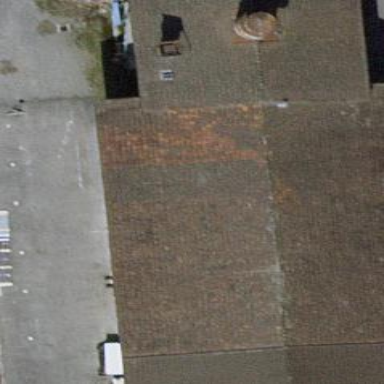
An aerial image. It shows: Industrial building.